Question: I have pages on my site of some famous personalities, I want to embed short description of them from wikipedia (similar to what google shows on the side when you search for subject that exists on wikipedia), and have the possibility to style the text too, is there a ways to do that dynamically?

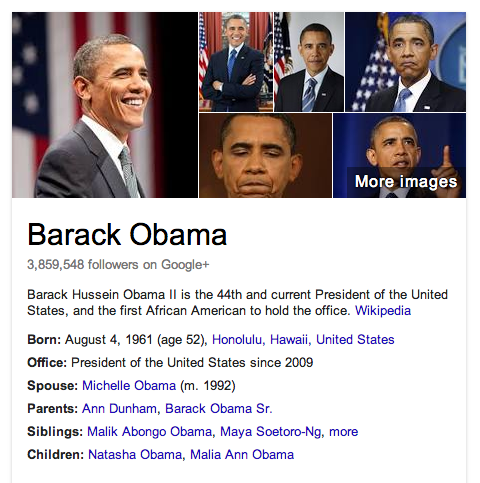
Answer: You can actually use the <URL> to do something like this. Basically, you want to fetch the '/common/topic/description' attribute, like this:
<URL>
(You can also use Freebase to get most of the other attributes that display in the <URL>.